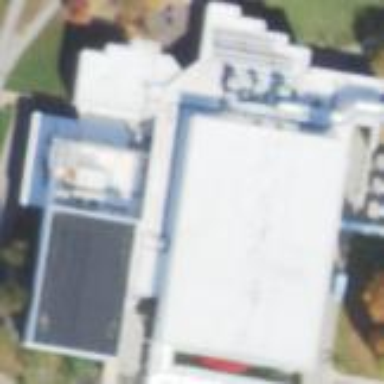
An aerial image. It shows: Sports centre building.